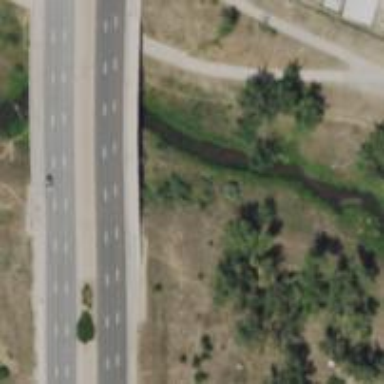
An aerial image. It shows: Bridge over cycleway.